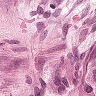
Metastatic tissue present: yes